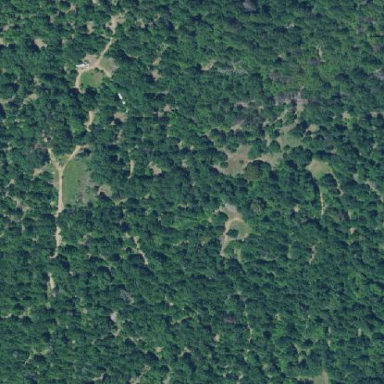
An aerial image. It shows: Forest area.